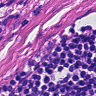
Metastatic tissue present: yes